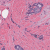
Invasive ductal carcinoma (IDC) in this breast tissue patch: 1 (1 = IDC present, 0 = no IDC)